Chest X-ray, PA view. Patient: 33 years old, sex F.
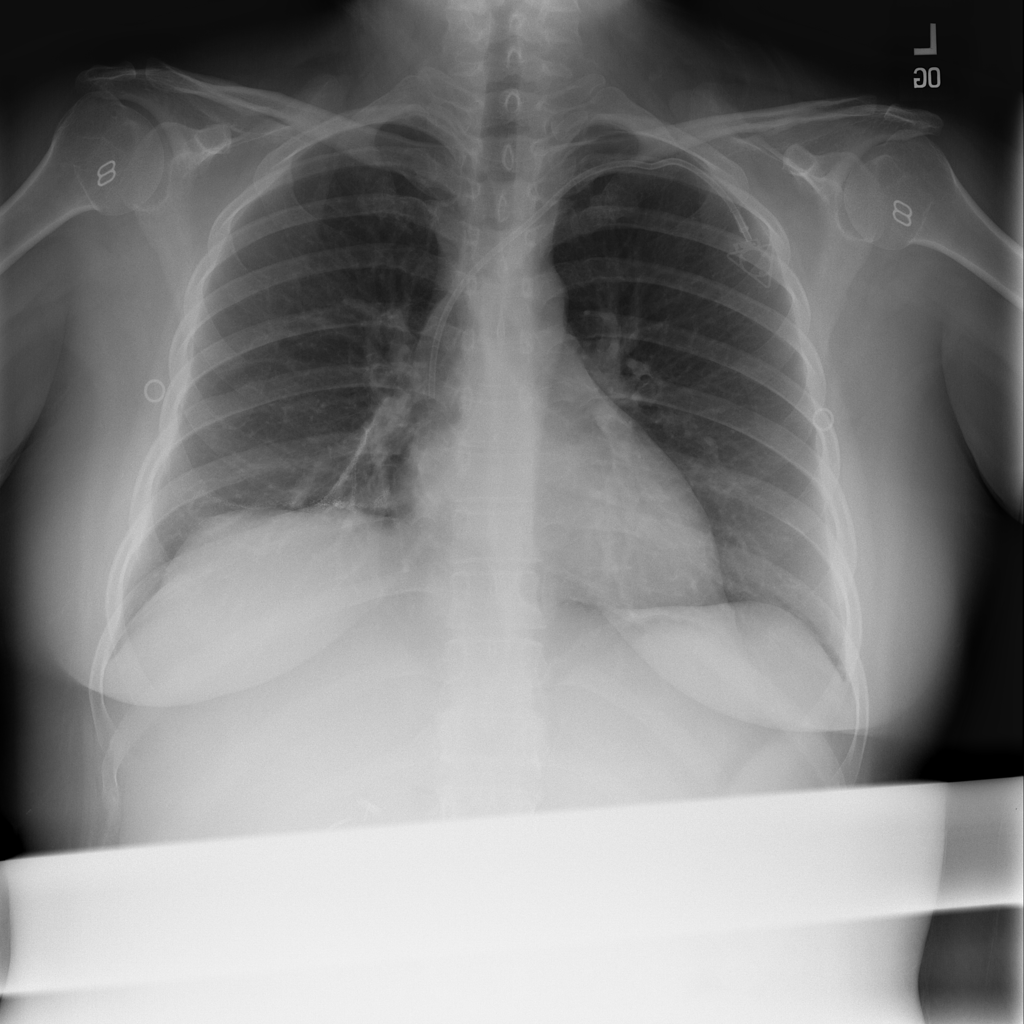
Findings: No Finding